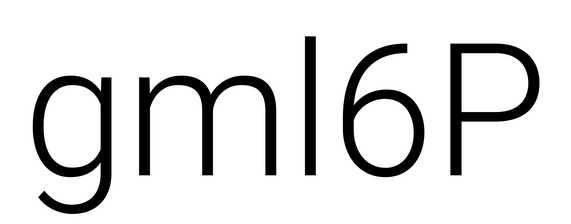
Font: Roboto_Light